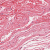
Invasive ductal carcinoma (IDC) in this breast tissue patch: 0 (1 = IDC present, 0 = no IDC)